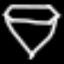
Label: diamond